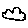
Label: cloud